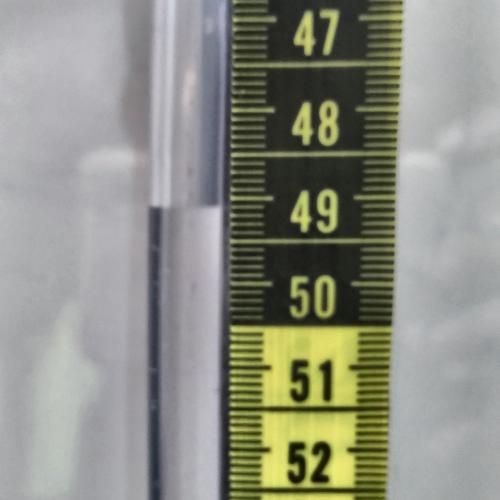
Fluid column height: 49.1 cm